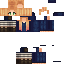
A female human skin with medium skin, wearing blonde long hair dressed in a blue hoodie and black pants, featuring a closed mouth.